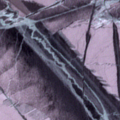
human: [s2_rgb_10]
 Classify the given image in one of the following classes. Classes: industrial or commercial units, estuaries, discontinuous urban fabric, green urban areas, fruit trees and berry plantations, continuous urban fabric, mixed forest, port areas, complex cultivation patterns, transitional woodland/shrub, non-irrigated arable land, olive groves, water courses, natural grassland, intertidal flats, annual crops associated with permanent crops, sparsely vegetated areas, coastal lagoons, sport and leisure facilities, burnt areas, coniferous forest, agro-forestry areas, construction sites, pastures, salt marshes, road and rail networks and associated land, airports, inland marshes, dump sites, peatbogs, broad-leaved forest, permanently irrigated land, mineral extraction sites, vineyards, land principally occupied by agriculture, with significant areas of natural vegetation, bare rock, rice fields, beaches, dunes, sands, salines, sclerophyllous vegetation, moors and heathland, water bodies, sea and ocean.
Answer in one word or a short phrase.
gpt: sea and ocean